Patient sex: M
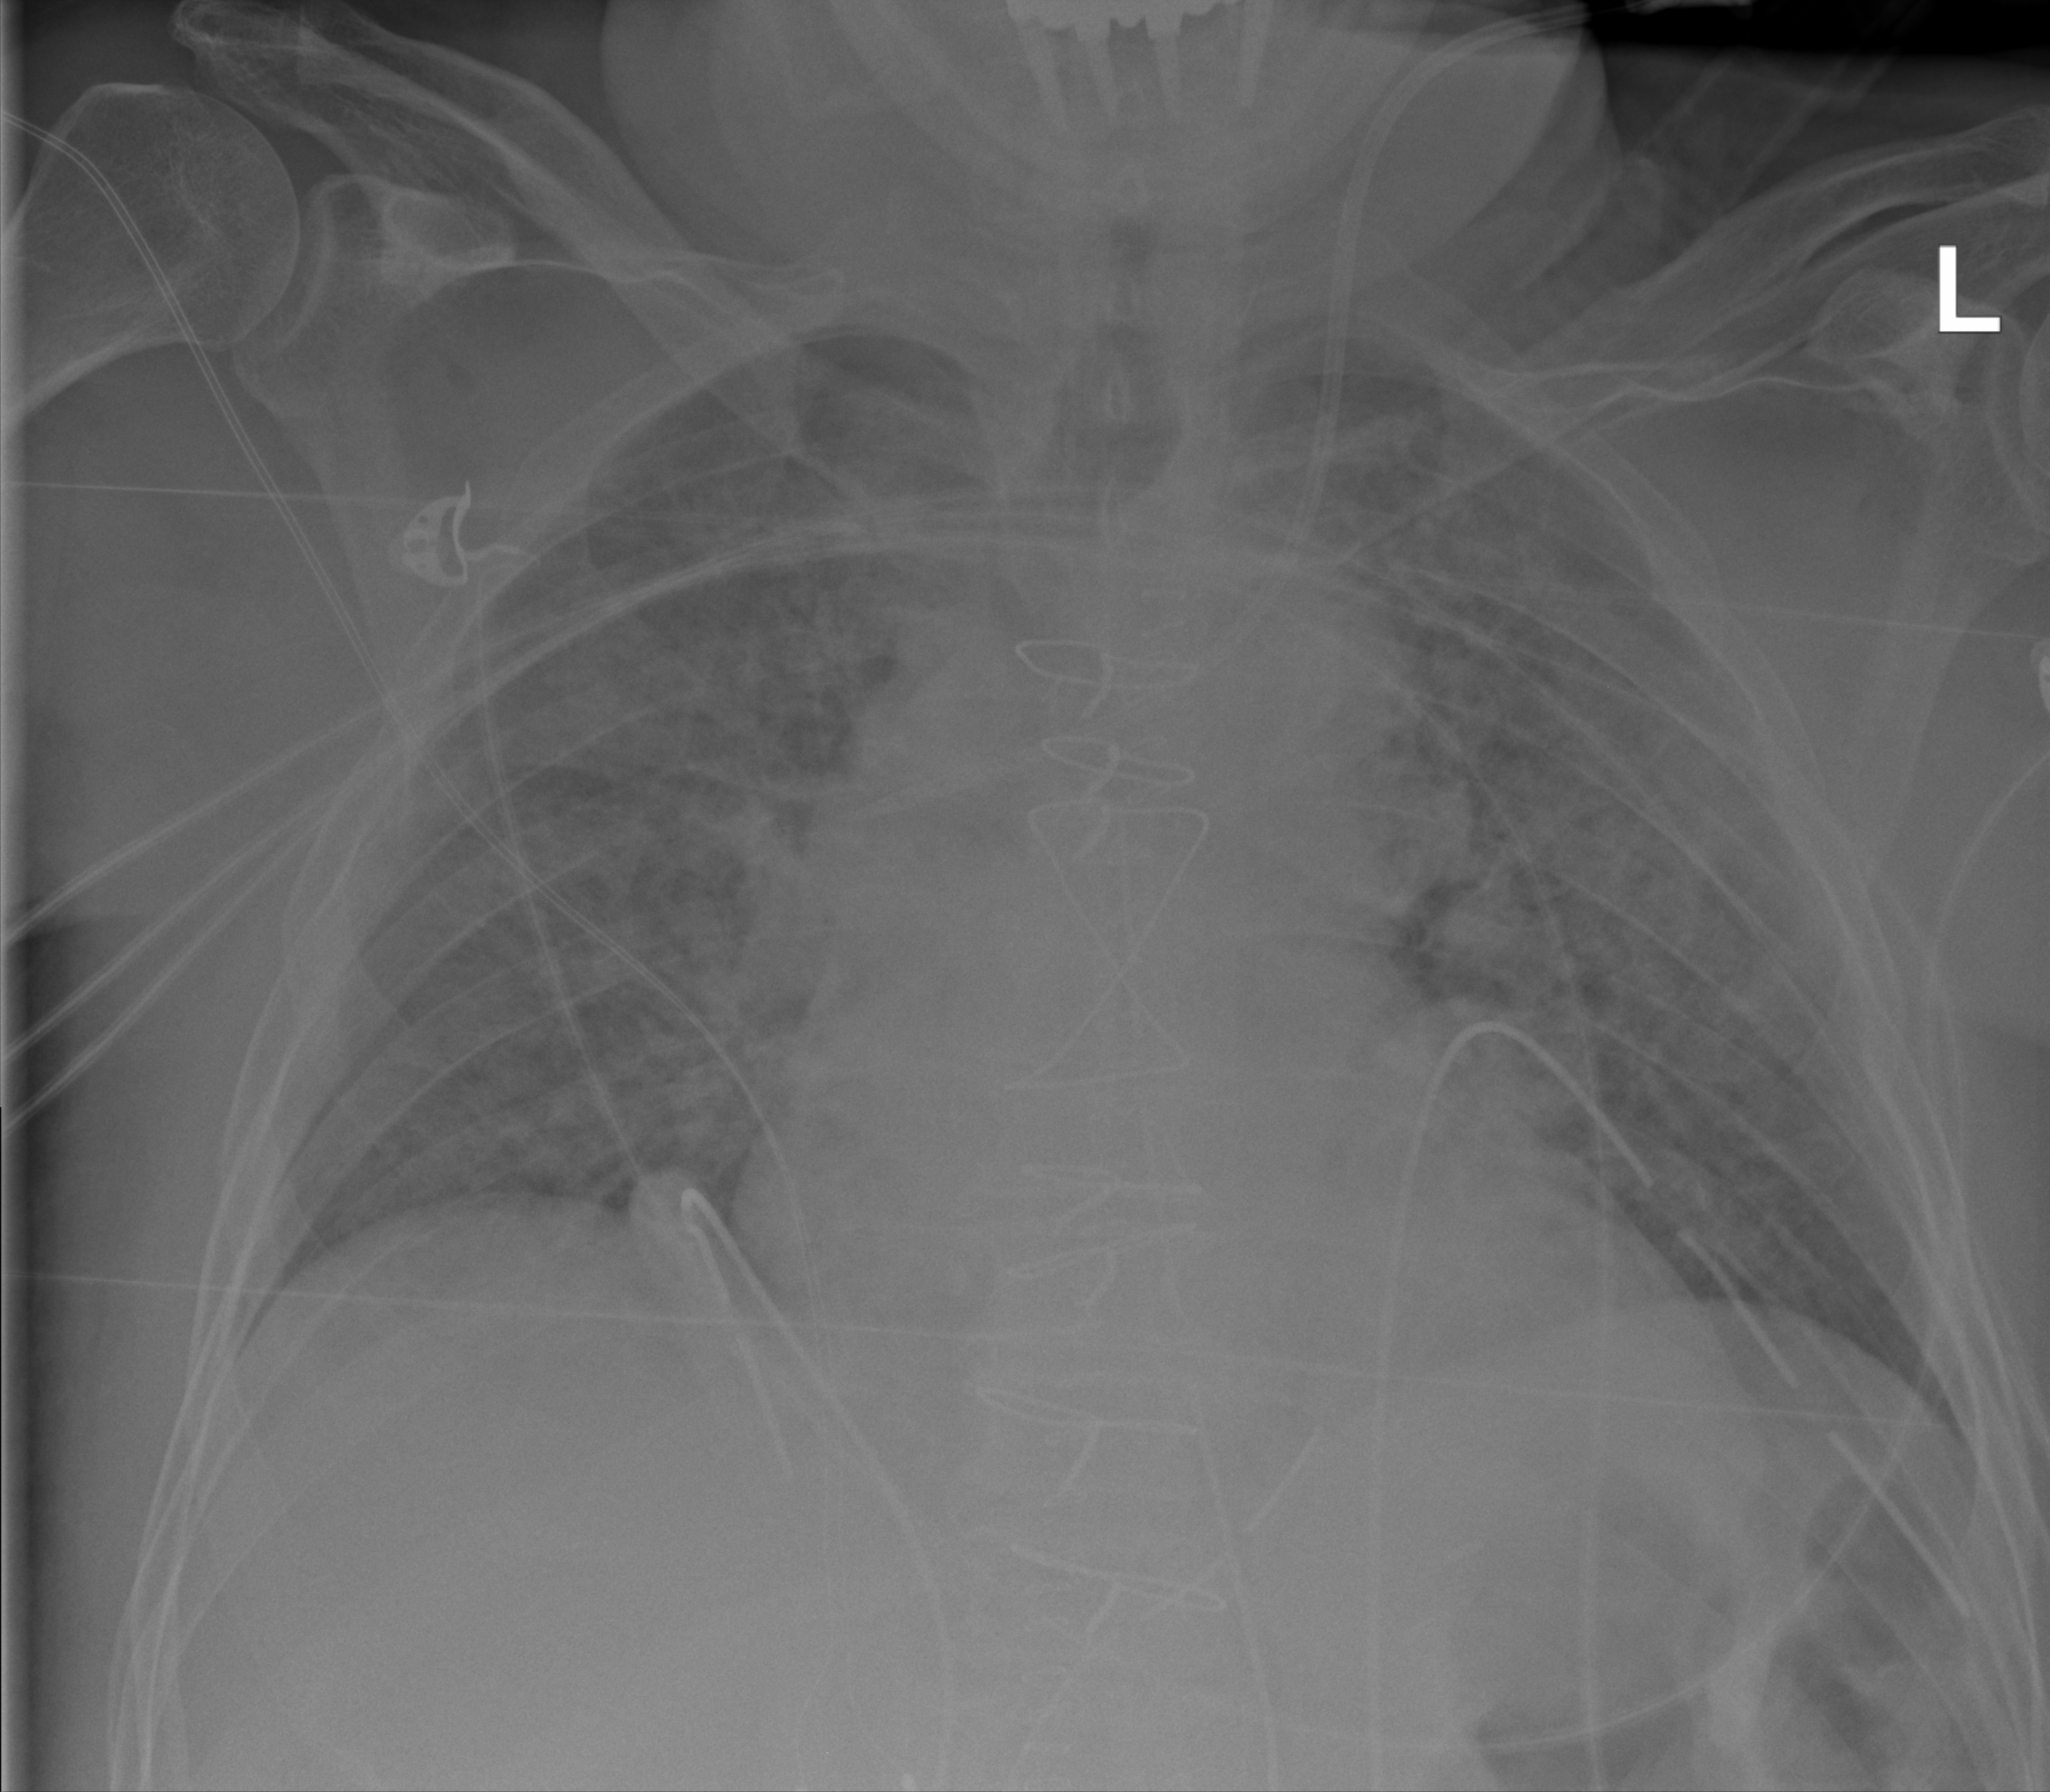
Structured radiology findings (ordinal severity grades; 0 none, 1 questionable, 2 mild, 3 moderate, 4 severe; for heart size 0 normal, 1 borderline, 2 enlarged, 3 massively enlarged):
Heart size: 2
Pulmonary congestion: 2
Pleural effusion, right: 0
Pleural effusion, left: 0
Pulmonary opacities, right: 2
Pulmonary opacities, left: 2
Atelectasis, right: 1
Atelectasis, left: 1